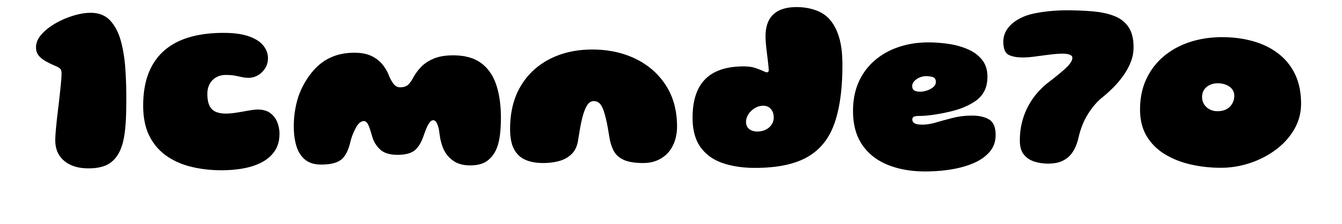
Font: Gluten_Black